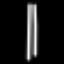
Label: line